Question: I need to connect the browser with the bash console using NodeJS.
Is there any node modules that do this? I don't want , but if there aren't I will build one. I am sure that the web-sockets will be needed.
For example I like so much <URL> console.
Also, see the screen shot:
>
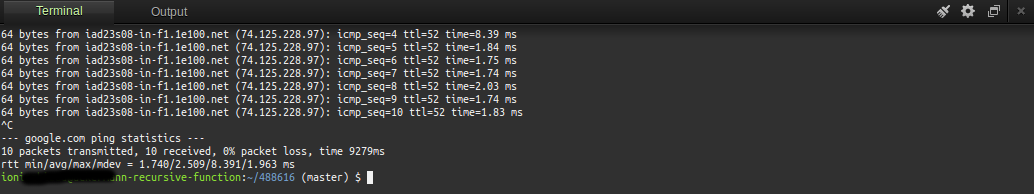
Answer: I found the answer. <URL> does the job.
It's well documented, and it also contains an example.
>